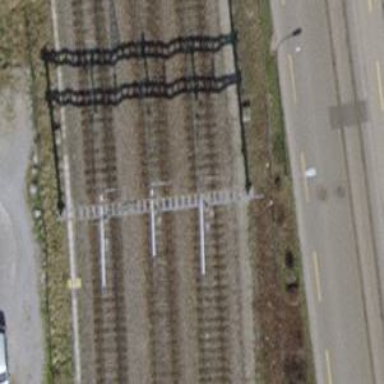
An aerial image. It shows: Single-track railway with electrified contact lines.